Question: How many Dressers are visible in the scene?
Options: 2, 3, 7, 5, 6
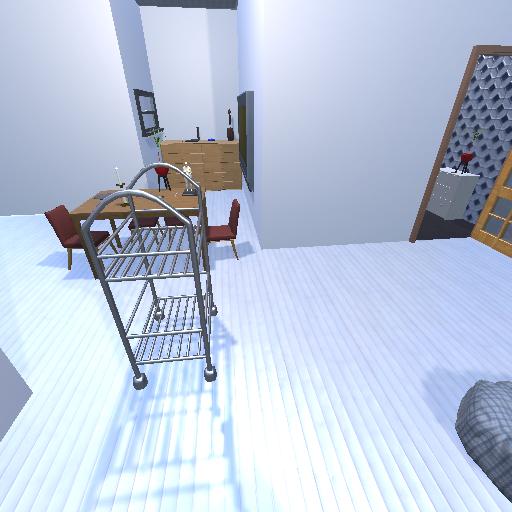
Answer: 2